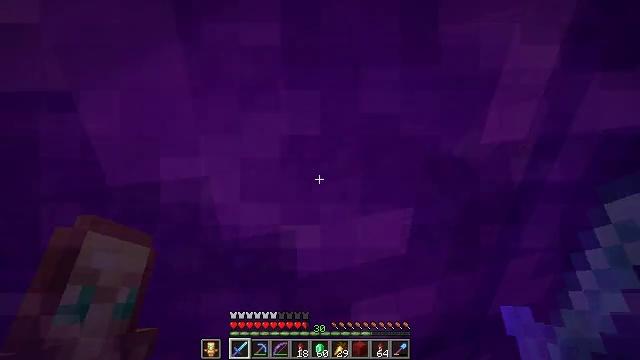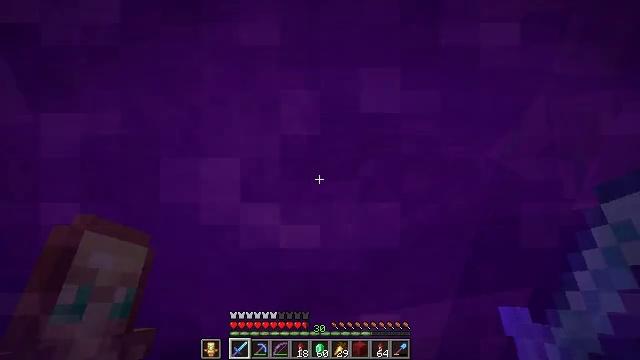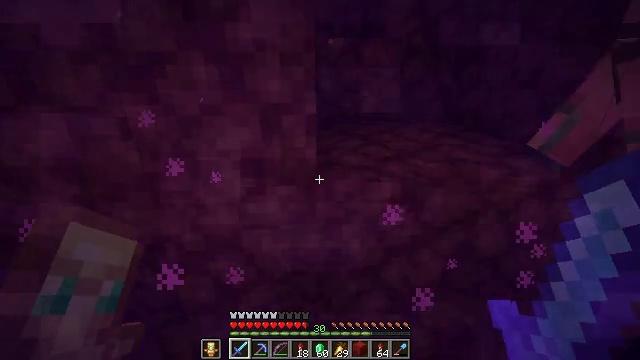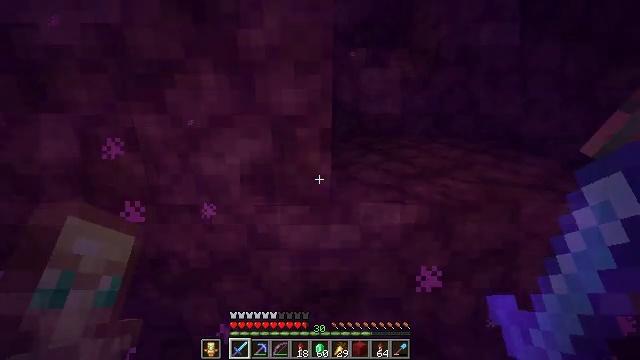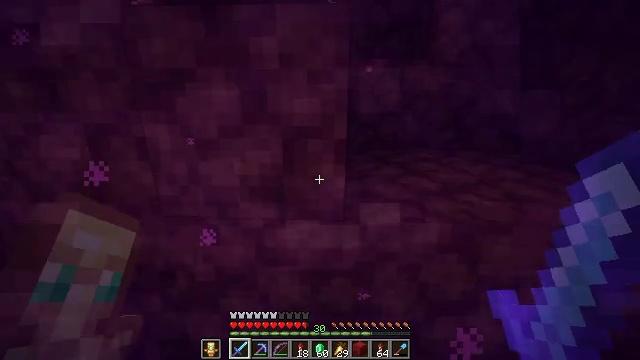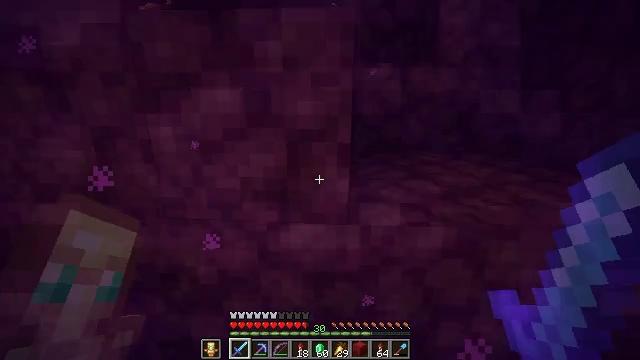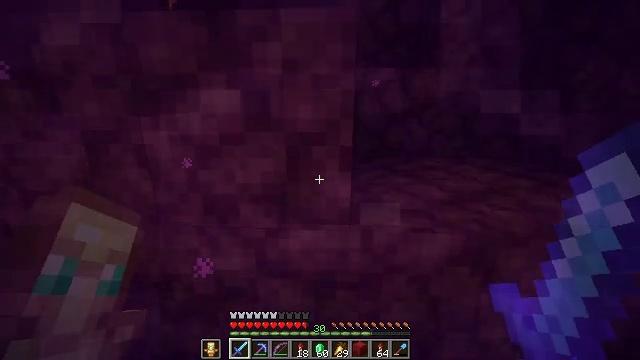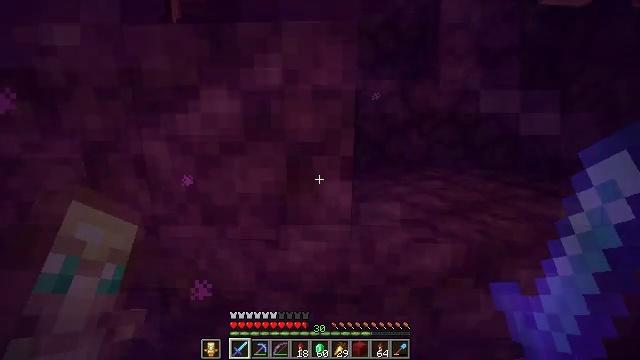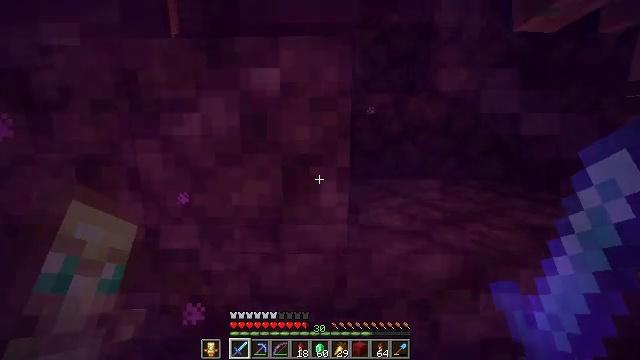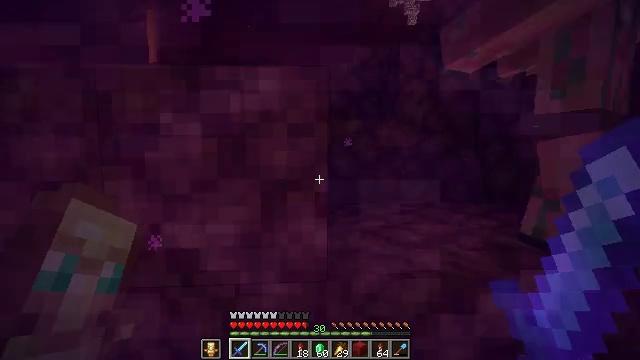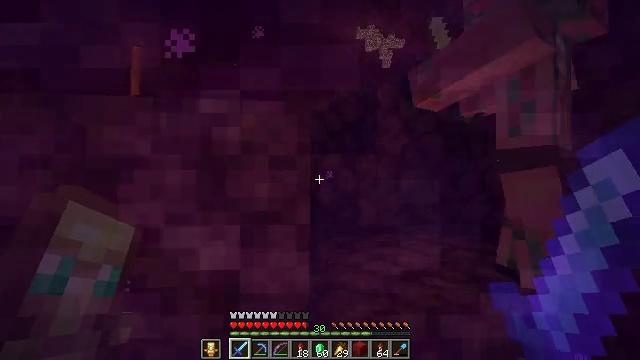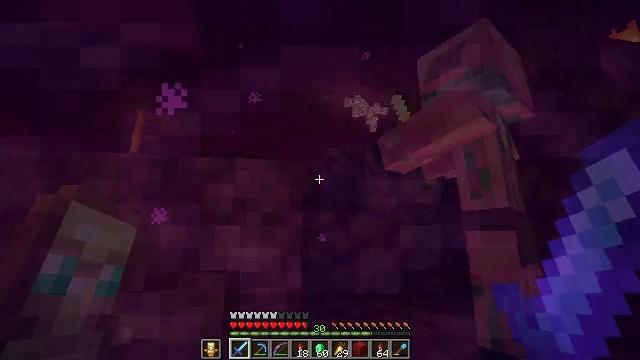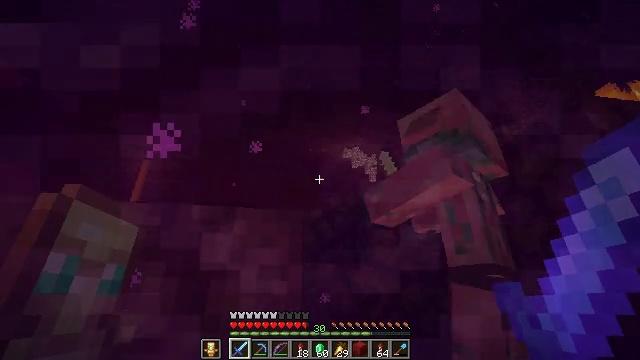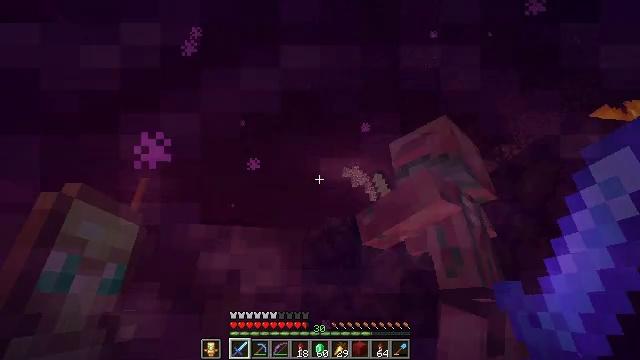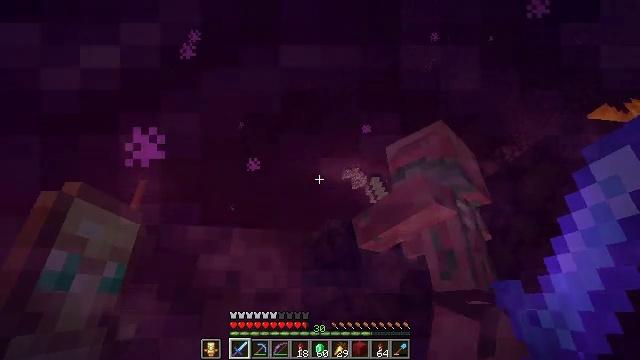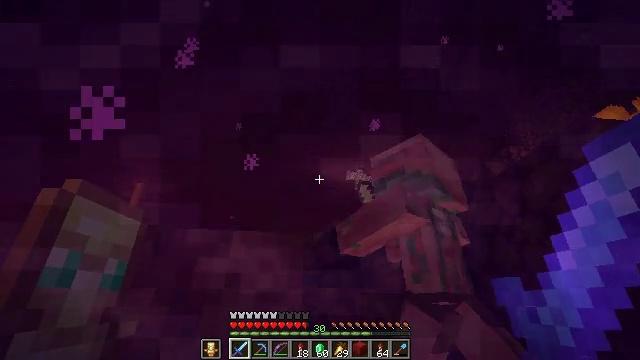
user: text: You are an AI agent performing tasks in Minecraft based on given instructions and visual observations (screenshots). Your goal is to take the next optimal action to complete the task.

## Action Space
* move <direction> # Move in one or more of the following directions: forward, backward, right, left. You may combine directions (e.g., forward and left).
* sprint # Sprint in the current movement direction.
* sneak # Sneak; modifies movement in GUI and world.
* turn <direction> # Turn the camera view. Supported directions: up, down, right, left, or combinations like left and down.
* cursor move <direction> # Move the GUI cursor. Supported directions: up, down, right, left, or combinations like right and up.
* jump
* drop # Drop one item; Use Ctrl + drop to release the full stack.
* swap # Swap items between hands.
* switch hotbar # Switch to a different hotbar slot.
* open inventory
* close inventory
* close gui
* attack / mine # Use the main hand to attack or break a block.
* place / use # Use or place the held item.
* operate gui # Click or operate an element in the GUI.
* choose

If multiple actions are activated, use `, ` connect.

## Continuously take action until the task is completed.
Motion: motion action
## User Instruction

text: Break the sugar cane.
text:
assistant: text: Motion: move forward, turn left and up
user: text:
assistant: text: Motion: move forward, turn left and up
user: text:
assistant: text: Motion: turn left and up
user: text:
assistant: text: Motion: turn left and up
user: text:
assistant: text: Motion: no_op
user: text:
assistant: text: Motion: turn up
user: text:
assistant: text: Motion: turn up
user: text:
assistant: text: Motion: turn right and up
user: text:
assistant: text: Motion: turn right and up
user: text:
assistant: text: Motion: turn right and up
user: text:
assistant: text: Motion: turn right and up
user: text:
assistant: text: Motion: turn up
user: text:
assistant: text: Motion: turn up
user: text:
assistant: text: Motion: no_op
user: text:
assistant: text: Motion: no_op
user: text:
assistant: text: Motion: no_op
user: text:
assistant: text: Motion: no_op
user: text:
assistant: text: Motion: no_op
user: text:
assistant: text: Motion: no_op
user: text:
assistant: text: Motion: turn down
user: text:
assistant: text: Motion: turn down
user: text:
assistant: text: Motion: no_op
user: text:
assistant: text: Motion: turn down
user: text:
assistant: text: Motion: turn down
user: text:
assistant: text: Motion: turn down
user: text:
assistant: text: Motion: turn down
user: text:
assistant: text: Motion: no_op
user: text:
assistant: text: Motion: no_op
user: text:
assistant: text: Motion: no_op
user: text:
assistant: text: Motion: turn up